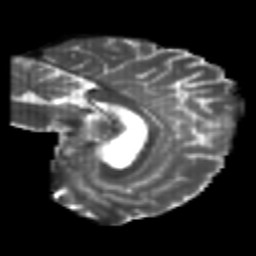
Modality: T2w
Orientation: sagittal
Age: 26
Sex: male
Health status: healthy
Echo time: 0.074 s